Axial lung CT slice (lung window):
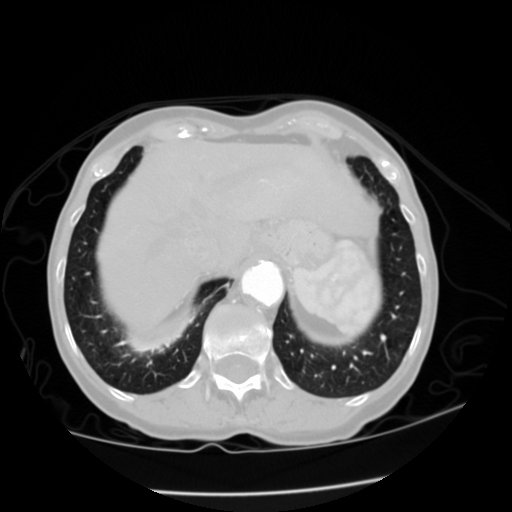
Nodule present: no